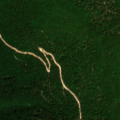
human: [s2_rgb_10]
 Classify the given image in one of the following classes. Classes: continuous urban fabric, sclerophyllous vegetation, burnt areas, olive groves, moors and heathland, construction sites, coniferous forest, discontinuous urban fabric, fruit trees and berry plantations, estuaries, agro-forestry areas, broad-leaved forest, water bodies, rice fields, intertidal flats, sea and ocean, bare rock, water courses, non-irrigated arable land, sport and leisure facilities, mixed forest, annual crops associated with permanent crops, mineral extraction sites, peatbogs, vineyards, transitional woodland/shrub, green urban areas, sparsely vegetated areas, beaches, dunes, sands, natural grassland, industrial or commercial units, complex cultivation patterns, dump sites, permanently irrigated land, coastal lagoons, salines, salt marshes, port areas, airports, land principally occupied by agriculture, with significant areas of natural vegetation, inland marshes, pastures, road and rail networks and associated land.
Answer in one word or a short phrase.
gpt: broad-leaved forest